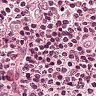
Metastatic tissue present: no